Field crop: maize
Growth stage: 2
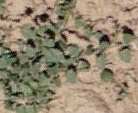
Species: convolvulus